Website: crate-barrel
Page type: payment
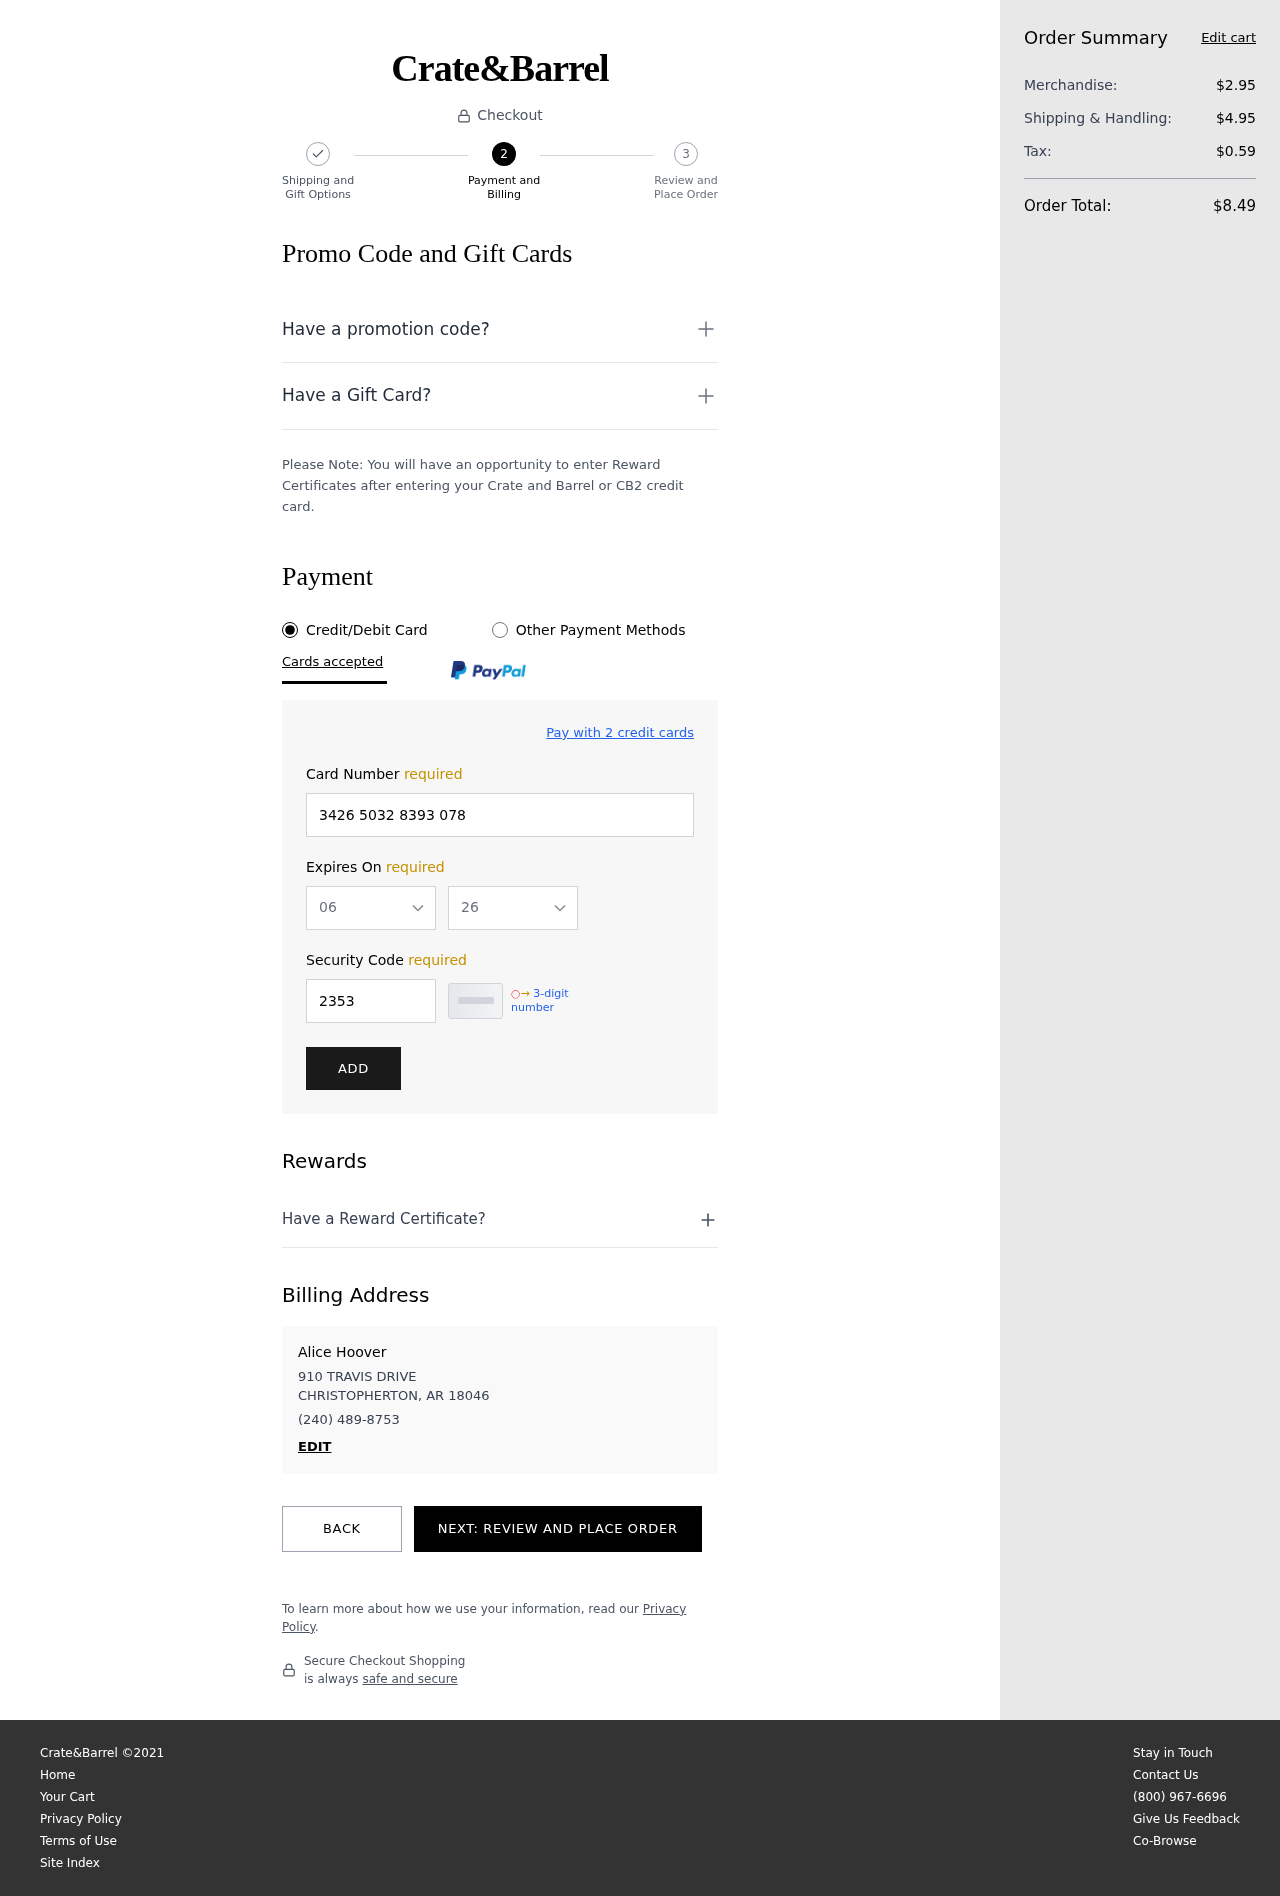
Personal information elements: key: PII_CARD_EXPIRY_MONTH
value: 06
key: PII_CARD_EXPIRY_YEAR
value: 26
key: PII_CITY_STATE_ZIP
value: CHRISTOPHERTON, AR 18046
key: PII_FULLNAME
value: Alice Hoover
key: PII_PHONE
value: (240) 489-8753
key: PII_STREET
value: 910 TRAVIS DRIVE
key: PII_CARD_NUMBER
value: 3426 5032 8393 078
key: PII_CARD_CVV
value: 2353
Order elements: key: ORDER_SUBTOTAL
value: $2.95
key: ORDER_SHIPPING_COST
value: $4.95
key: ORDER_TAX
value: $0.59
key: ORDER_TOTAL
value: $8.49